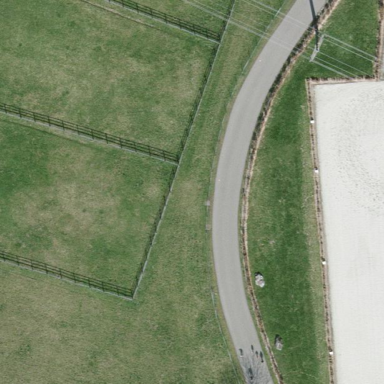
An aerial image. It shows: Meadow bordered by fence.